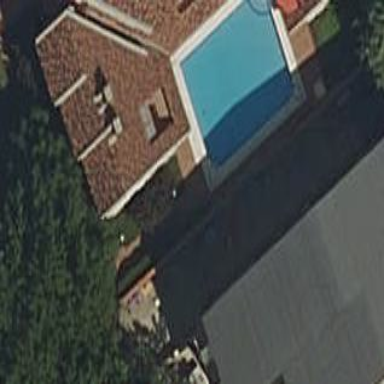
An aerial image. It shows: Swimming pool located in leisure land.